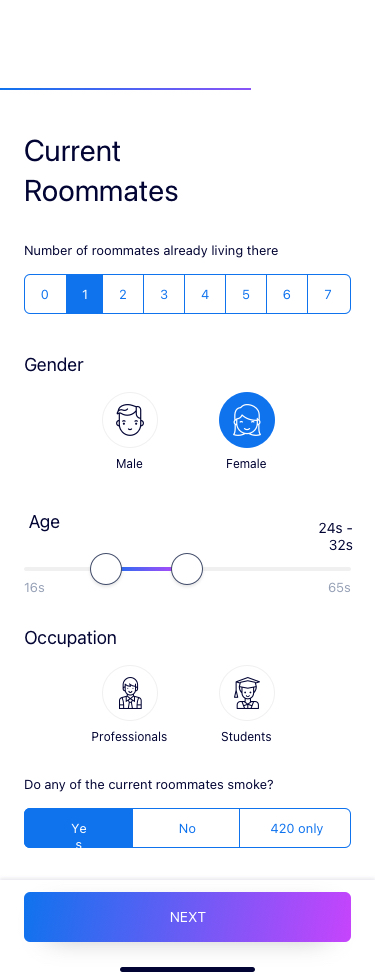
Text in this UI design:
Current
Roommates
Number of roommates already living there
1
0
2
3
4
5
6
7
Occupation
Professionals
Students
Do any of the current roommates smoke?
Yes
No
420 only
Age
24s - 32s
16s
65s
Gender
Male
Female